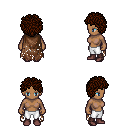
a pixel art fantasy rpg character, female body template, human, dark skin, brown tattered cape, white pants, brown curly afro hairstyle, maroon shoes, four views (front, back, left, right), 2x2 character sprite sheet, small pixel art, hard edges, no anti-aliasing